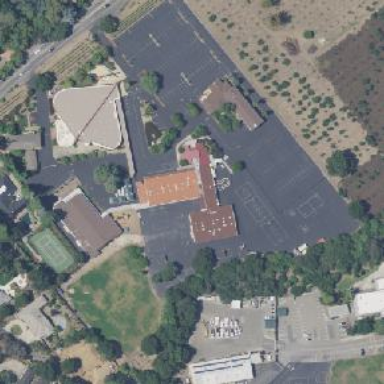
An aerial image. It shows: School building or complex.